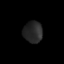
Tissue: lung
Cell type: Epithelial cells
Senescence score: 0.1901
Nuclear area (px): 398
Mean DAPI intensity: 39.497